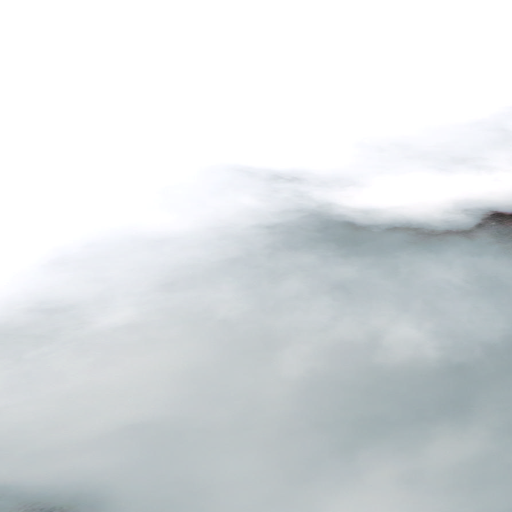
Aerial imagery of mountain in Alaska named West Point containing only unknown